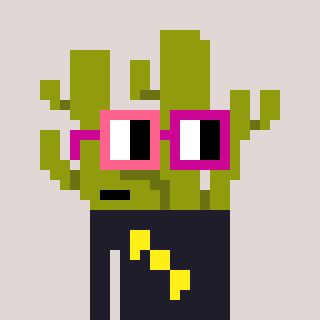
a pixel art character with square pink and red glasses, a cactus-shaped head and a grayscale-colored body on a warm background